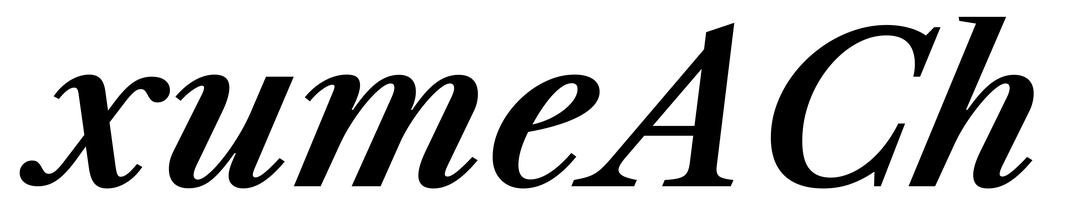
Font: LibreCaslonText-Italic_SemiBold_Italic